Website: macys
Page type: account-selection
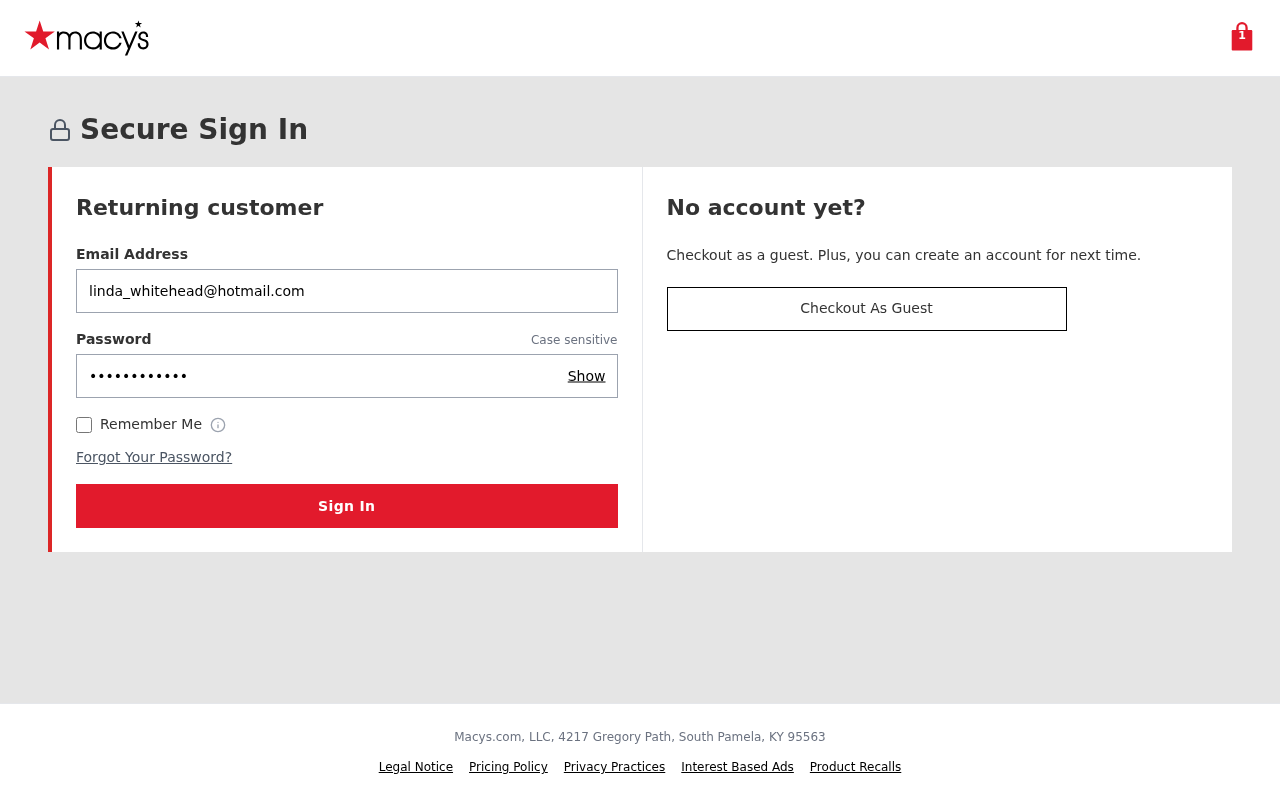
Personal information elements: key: PII_EMAIL
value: linda_whitehead@hotmail.com
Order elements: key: ORDER_NUM_ITEMS
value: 1